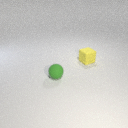
small yellow rubber cube behind small green rubber sphere